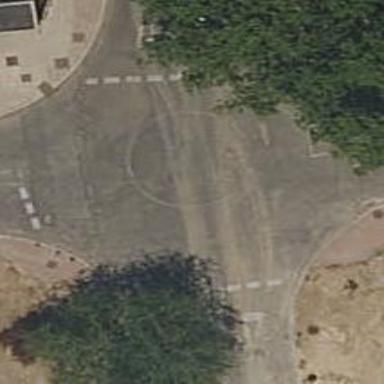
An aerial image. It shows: Mini roundabout on the road.